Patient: sex M, age 29
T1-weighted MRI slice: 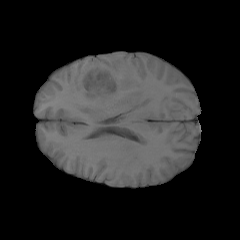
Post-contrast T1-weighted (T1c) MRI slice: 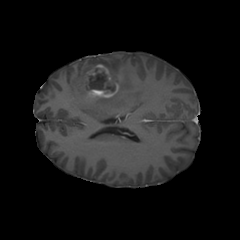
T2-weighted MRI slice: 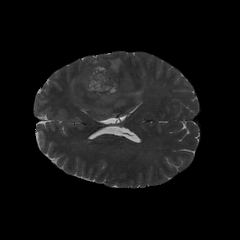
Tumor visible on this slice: yes
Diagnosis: Glioblastoma, IDH-wildtype
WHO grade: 4